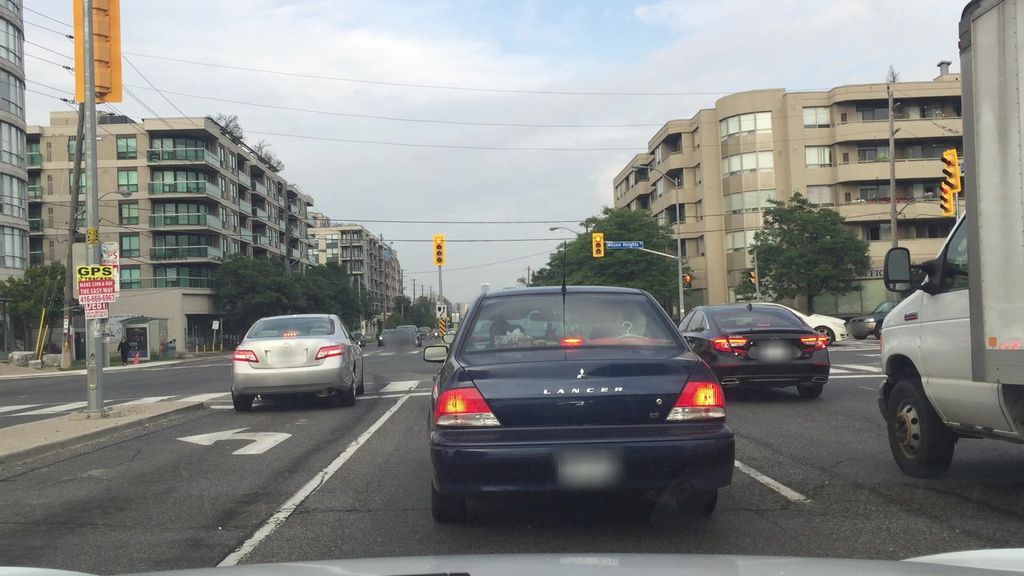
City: toronto